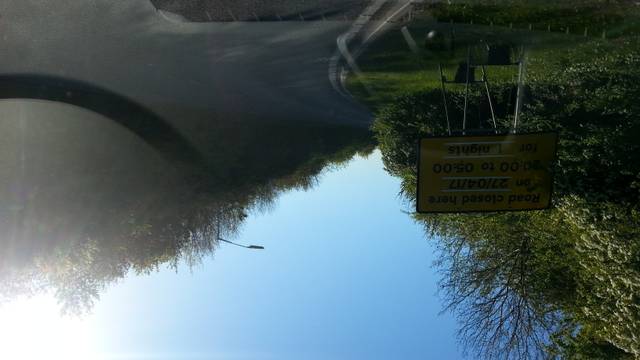
Region: United Kingdom
Coordinates: 53.05, -0.7775